Question: Note: I didn't create this table, I am an end-user trying to make my life easier.
What I need to do is to copy this table to excel, but the first and second column are in input box style.
I want to create a new column at the end of the row that has the same exact value of the first column but in text, so I can copy and sort in excel.
I tried this in Greasemonkey but didn't work:
'''
$("tr").append("<td>rows[1].innerHTML</td>")
'''
Here is the HTML:
'''
<form method="post">
<table width="100%" border="1">
<tbody>
<tr>
<td width="30%">Document Name</td>
<td>File Name</td>
<td>Last Updated</td>
<td>Email Target</td>
</tr>
<input type="hidden" name="documentId" value="5723">
</tbody>
<tbody>
<tr>
<td>
<input type="text" size="30" name="name_5723" value="document1">
</td>
<td>
<input type="text" size="30" name="fileName_5723" value="document1.pdf">
</td>
<td>05/26/2015 10:40 AM</td>
<td>
<a href="mailto:document+5723@mega.com">document+5723@mega.com</a>
</td>
</tr>
<input type="hidden" name="documentId" value="5722">
</tbody>
'''
The desired output would look something like this:

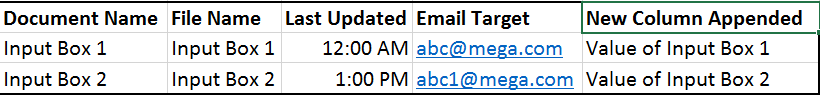
Answer: Some notes about the question code:
1. You need a better selector. $("tr") is way too broad and will alter every table on the page!
2. You need to account for the header row.
3. If your page is AJAX-driven, you must use AJAX aware techniques or the script will not see the table you care about.
That said, here is that will append a text column to the HTML provided in the question:
'''
// ==UserScript==
// @name _Append text column
// @include http://YOUR_SERVER.COM/YOUR_PATH/*
// @require http://ajax.googleapis.com/ajax/libs/jquery/2.1.0/jquery.min.js
// @require https://gist.github.com/raw/<PHONE>/waitForKeyElements.js
// @grant GM_addStyle
// ==/UserScript==
/*- The @grant directive is needed to work around a design change
introduced in GM 1.0. It restores the sandbox.
*/
waitForKeyElements (
"form > table:contains('Document Name') tr", appendTextColumn
);
function appendTextColumn (jNode) {
var firstCol = jNode.find ("td:eq(0)");
var cellContent = firstCol.find ("input").val () || firstCol.text ();
jNode.append ('<td>' + cellContent + '</td>');
}
'''
---
---
Equivalent :
'''
var targTable = $("form > table:contains('Document Name')");
if (targTable.length !== 1)
alert ('GM script error: Expected 1 document table but found ' + targTable.length + '!');
targTable.find ("tr").append (function (idx){
var firstCol = $("td:eq(0)", this);
if (idx === 0)
return '<td>' + firstCol.text () + '</td>'
return '<td>' + firstCol.find ("input").val () + '</td>'
} );
'''
'''
var targTable = $("form > table:contains('Document Name')");
if (targTable.length !== 1)
alert ('GM script error: Expected 1 document table but found ' + targTable.length + '!');
targTable.find ("tr").append (function (idx){
var firstCol = $("td:eq(0)", this);
if (idx === 0)
return '<td>' + firstCol.text () + '</td>'
return '<td>' + firstCol.find ("input").val () + '</td>'
} );
'''
'''
<script src="https://ajax.googleapis.com/ajax/libs/jquery/2.1.0/jquery.min.js"></script>
<form method="post">
<table>
<tbody>
<tr>
<td width="30%">Document Name</td>
<td>File Name</td>
<td>Last Updated</td>
<td>Email Target</td>
</tr>
<input type="hidden" name="documentId" value="5723">
</tbody>
<tbody>
<tr>
<td>
<input type="text" size="30" name="name_5723" value="document1">
</td>
<td>
<input type="text" size="30" name="fileName_5723" value="document1.pdf">
</td>
<td>05/26/2015 10:40 AM</td>
<td>
<a href="mailto:document+5723@mega.com">document+5723@mega.com</a>
</td>
</tr>
<input type="hidden" name="documentId" value="5722">
</tbody>
</table>
</form>
'''